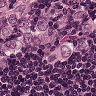
Metastatic tissue present: yes